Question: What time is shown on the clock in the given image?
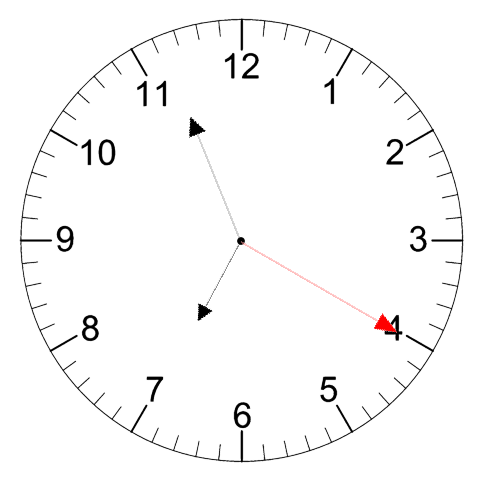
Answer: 06:56:20